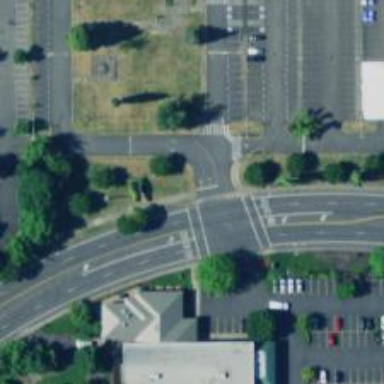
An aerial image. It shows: Solid stop line on the road.